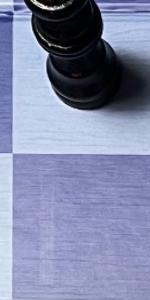
Label: Empty